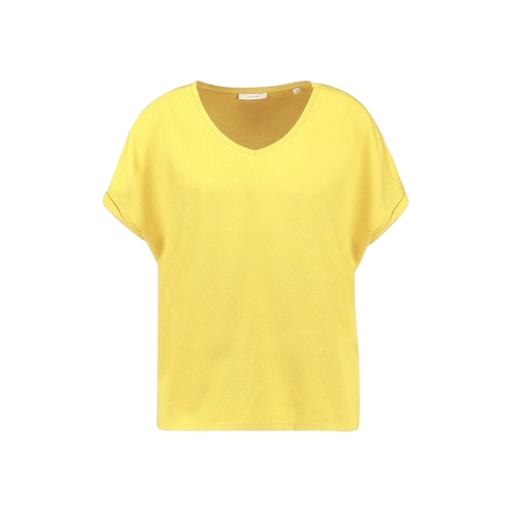
short-sleeve top only macy, yellow scoop tee, yellow plus size milano dolman-sleeve top only macy, white background